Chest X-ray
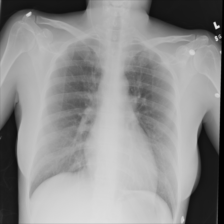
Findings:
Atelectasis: negative
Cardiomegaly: negative
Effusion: negative
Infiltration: negative
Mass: negative
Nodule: negative
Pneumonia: negative
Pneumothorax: negative
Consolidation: negative
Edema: negative
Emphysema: negative
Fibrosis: negative
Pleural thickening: negative
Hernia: negative